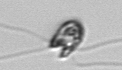
Label: flagellate_morphotype1